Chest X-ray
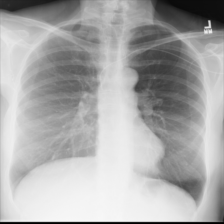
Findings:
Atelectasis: negative
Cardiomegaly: negative
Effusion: negative
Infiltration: negative
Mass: negative
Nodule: negative
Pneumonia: negative
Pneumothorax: negative
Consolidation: negative
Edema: negative
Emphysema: negative
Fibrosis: negative
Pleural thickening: negative
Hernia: negative